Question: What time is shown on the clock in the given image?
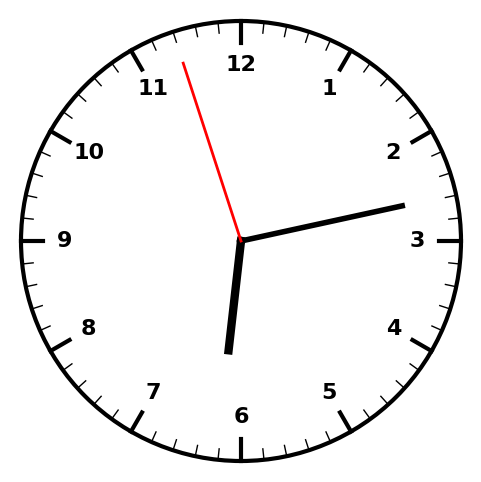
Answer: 06:12:57